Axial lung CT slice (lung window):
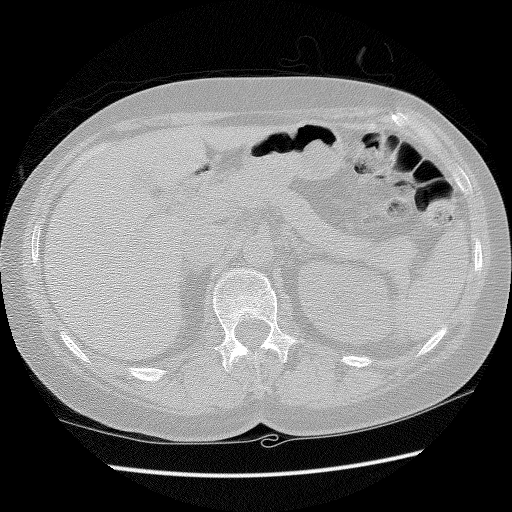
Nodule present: no